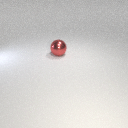
large red metal sphere